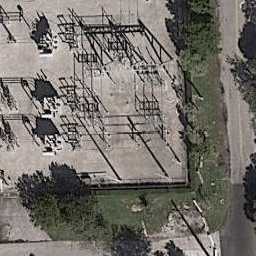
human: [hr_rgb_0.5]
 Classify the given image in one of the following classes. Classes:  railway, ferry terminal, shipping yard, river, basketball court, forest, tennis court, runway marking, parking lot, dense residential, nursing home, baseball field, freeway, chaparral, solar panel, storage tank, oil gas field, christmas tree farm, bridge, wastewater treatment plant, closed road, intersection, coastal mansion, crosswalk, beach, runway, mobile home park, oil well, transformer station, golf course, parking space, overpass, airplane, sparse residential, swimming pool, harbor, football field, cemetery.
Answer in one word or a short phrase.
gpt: transformer station